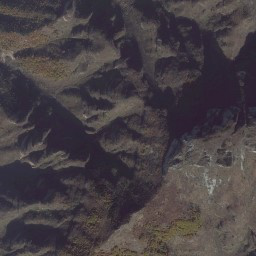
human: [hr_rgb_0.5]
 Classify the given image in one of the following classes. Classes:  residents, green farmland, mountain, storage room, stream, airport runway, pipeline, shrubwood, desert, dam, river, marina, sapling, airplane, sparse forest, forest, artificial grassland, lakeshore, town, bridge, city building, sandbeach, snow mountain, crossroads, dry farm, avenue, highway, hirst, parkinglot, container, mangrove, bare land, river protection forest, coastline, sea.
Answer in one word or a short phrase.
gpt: mountain